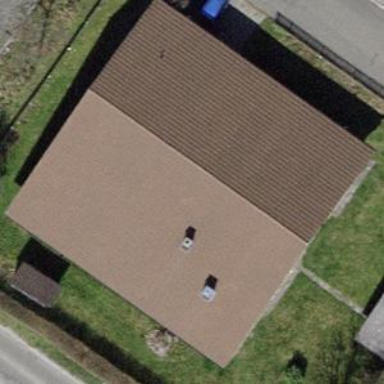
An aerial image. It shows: Detached building with gabled roof.